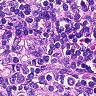
Metastatic tissue present: no